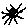
Label: sun